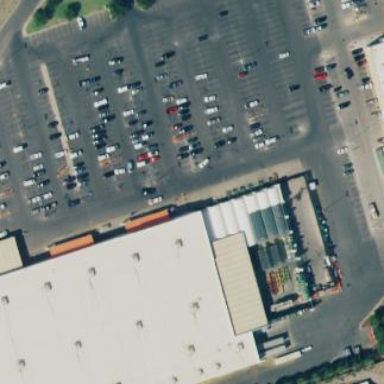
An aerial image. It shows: Garden centre housed in building.